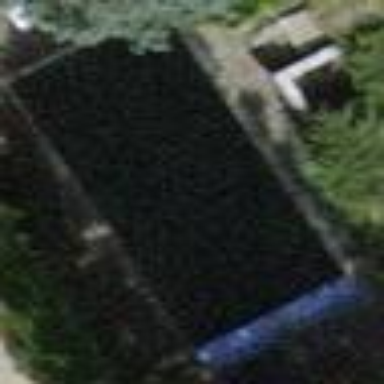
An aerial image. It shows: Swimming pool located in leisure land.